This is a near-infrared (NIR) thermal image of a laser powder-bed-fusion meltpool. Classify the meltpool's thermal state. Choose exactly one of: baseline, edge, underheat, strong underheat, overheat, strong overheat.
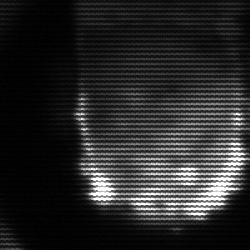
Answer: baseline